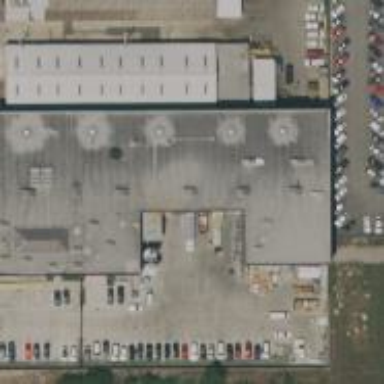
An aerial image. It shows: Industrial building.